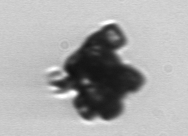
Label: Delphineis